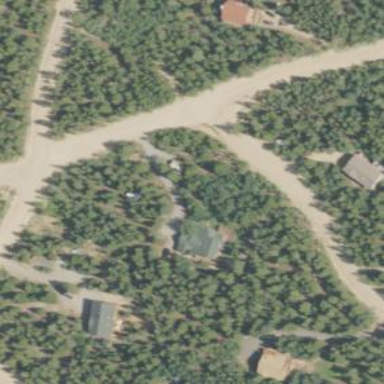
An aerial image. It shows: Driveway.